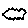
Label: cloud